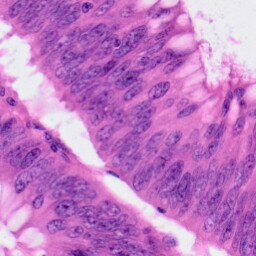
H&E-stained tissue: Colon